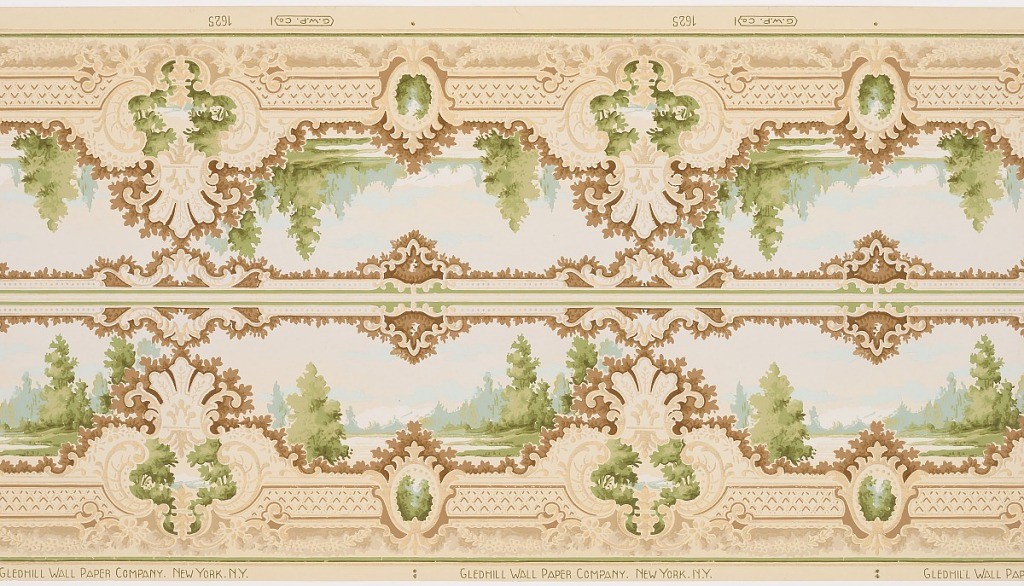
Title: Border
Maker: Gledhill Wall Paper Co., New York, New York, founded 1900
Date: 1905–1915
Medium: Machine-printed paper
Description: Two bands of a mirror-reversed repeating design composed of landscape vistas. Bordered on the bottom by a thick row of foliated-ornamented alternating cameos containing landscape designs, and on the top by a complementary foliage-ornamented frieze. Printed in cream, gold, white, brown, white, greens and light blue.